A scalogram of one vibration snapshot from a rotating bearing is shown, computed with a continuous wavelet transform. Based on the visible evidence, which condition applies: normal, inner_race, outer_race, ball?
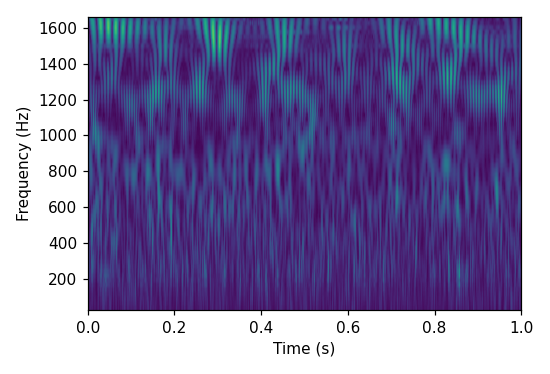
Answer: outer_race